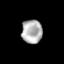
Tissue: prostate
Cell type: T cells
Senescence score: 0.3337
Nuclear area (px): 476
Mean DAPI intensity: 178.059